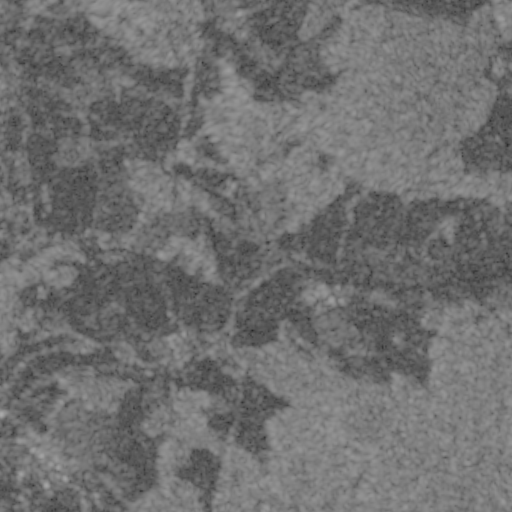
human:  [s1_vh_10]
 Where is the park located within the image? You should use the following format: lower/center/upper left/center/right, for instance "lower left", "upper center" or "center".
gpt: The park is located in the upper left of the image.
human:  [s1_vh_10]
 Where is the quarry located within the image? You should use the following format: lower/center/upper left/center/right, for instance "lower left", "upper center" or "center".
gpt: The quarry is located in the center right of the image.
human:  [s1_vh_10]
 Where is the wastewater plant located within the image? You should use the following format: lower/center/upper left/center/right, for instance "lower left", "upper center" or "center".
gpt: The wastewater plant is located in the upper center of the image.
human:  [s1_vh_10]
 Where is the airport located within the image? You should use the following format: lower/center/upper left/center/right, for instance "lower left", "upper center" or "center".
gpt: There is no airport in the image.

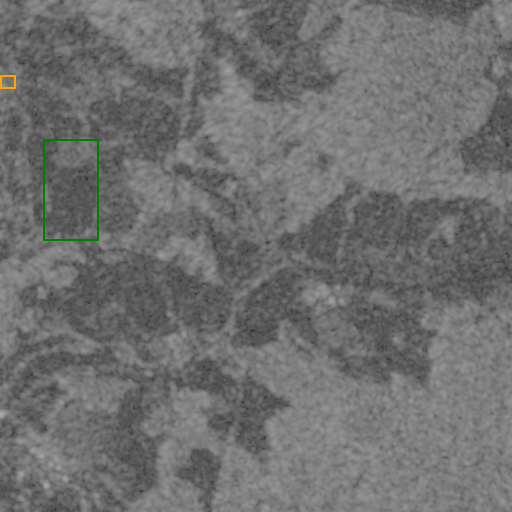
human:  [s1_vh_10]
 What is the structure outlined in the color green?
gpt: The structure outlined in green is a crop field.
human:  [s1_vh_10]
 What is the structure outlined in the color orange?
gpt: The structure outlined in orange is a park.
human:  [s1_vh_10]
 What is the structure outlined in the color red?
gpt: There is no red outline.